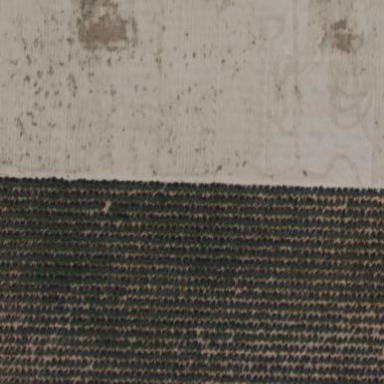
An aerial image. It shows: Orchard planted with peach trees.